Question: I have the following SQL query that selects any row matching ANY of the values in the list (9, 10):
'''
SELECT
r.id, r.title,
u.name as 'Created By',
c.name as 'Category',
c.value,
cr.category_id
FROM
category_resource cr
INNER JOIN resource r
ON cr.resource_id = r.id
INNER JOIN user u
ON r.created_by = u.id
INNER JOIN category c
ON cr.category_id = c.id
WHERE cr.category_id IN ('10', '9');
'''
I have tried finding out how to do the opposite, which I also need, i.e select rows that match ALL values.
I have read about using a statement sort of like this:
'''
SELECT
r.id, r.title
FROM
resource r
WHERE
id IN (
SELECT
resource_id
FROM
category_resource
WHERE
category_id IN (9, 10)
GROUP BY
resource_id
HAVING
COUNT(DISTINCT category_id) = 2
);
'''
This is my attempt at adapting this answer to my needs:
<URL>
But that doesn't get me as much information back in the results as the first statement does. So how could I do something that is more equivalent? I've tried to put it together, but I'm too new to SQL to figure it out right, I just get errors...
LONG UPDATE:
Gordon Linoff pointed out that this is a strange request. And I know, I feel that it's strange too, to have a query that returns multiple rows for the same resource. But I don't know how to do this any other way, maybe I'm on the wrong track altogether, because it just hit me that the original request (the one getting all rows for resources with categories matching ANY in the list) does quite not fulfill my requirement either...
Here's my requirement as a whole:
First of all, I think the model of this part of the db might be helpful.

(BTW category has a relation with itself also because it is stored as a hierarchy, using the adjacency model, where each category stores its parent id, if anyone was wondering about that arrow...)
1: Find all resources where a category matches ANY of the values in the list. But (this is where that was insufficient) for each of these resources, I need to know the resource along with all of the categories it has...
Let me explain the point of this with a simple example:
This is a many to many relationship as you can see. A resource (e.g let's say with the title "Introduction to carpentry in 18th century New England") can be associated with many categories (e.g category.name = "subject" value = "Carpentry", category.name="subject" value = "Wood", category.name="subject" value = "New England", category.name="subject" value = "History"). Note that this example is simplified, but you see the basic idea.
Now, if a user searches for a resource matching ANY of the categories "Carpentry" and "Painting", the resource "Introduction to carpentry in 18th century New England" should show up in the results, since one of its categories matched. But, here's the rub, and why Gordon felt my request was strange: in the search result I want to present to the user, I want to list the title "Introduction to carpentry in 18th century New England" along with a column showing all the categories that title is classified with, even though the user didn't search for them - in order to give a better overview of the complete subject matter of this resource.
So how can I do that? The only way I could think of was the first statement in my question, but as I said it just hit me that it doesnt' give me all categories a resource might have, only the ones actually searched for...
Of course I could do a query for the results first, only getting one row for each. And then do a second query, finding all categories for each resource in the results. But if the first query gives me 1000 results (which will be common), then to get the categories for all of these I would have to do 1000 queries to get the categories for each... Sounds like that would give me performance issues...
Am I thinking about this the wrong way? Is there another way to accomplish what I want to do? I.e give me the resources the query selects, along with all of that resource's associated categories...
2: Well, after that long explanation, the second requirement is simpler to explain: again the same thing about getting all categories back for a resource selected, but this time the selection in the query should only get those resources that match ALL of the provided values. However, just because I provide all of the values in the query again doesn' mean that I already have all the categories, since each resource in the results may actually have more (and other) categories and I need those too when presenting the results as mentioned in the first (ANY) requirement.
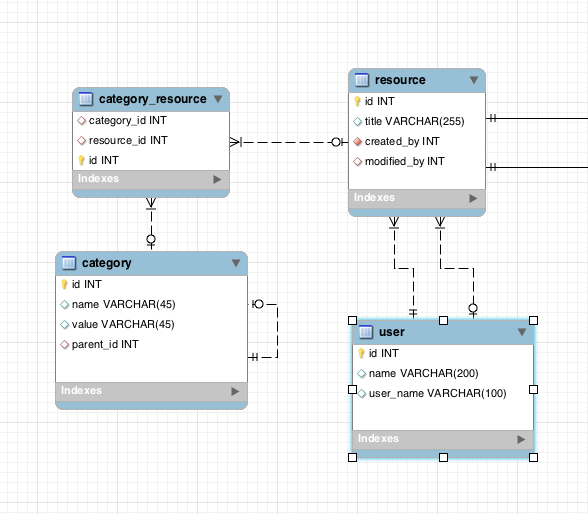
Answer: A speed improvement () is to create a temporary table with the resource id that match the subquery and use that in the main query by joining against it.
'''
/*Create a temporary table with the ids we want (the subquery)*/
CREATE TEMPORARY TABLE Matching_Resources (INDEX(resource_id))
AS (
SELECT
resource_id
FROM
category_resource
WHERE
category_id IN (4,1)
GROUP BY
resource_id
HAVING
COUNT(DISTINCT category_id) = 2
);
SELECT
r.id, r.title,
u.name AS 'Created By',
GROUP_CONCAT( CONCAT('[',c.name,',',c.value,',',CAST(c.id as CHAR),']') separator ' // ') AS 'Categories'
FROM
resource r
INNER JOIN Matching_Resources mr
ON r.id = mr.resource_id
INNER JOIN category_resource cr
ON r.id = cr.resource_id
INNER JOIN category c
ON cr.category_id = c.id
INNER JOIN user u
ON r.created_by = u.id
GROUP BY r.id
'''
---
In both cases you want the category filtering to act just as a filter for the matching resource ids only. So you need to make it a subquery in order to avoid affecting the main query which needs to only restrict resources but return all matching categories.
So 'WHERE r.id IN (..)' part must exist in both solutions. You already know how to do the filtering in there ()
---
For the requirement of matching ANY provided category
'''
SELECT
r.id, r.title,
u.name as 'Created By',
c.name as 'Category',
c.value,
cr.category_id
FROM
resource r
INNER JOIN category_resource cr
ON r.id = cr.resource_id
INNER JOIN category c
ON cr.category_id = c.id
INNER JOIN user u
ON r.created_by = u.id
WHERE
r.id IN
(
SELECT
resource_id
FROM
category_resource
WHERE
category_id IN (6,1)
)
'''
Demo at <URL>
---
For the requirement of matching ALL provided categories
'''
SELECT
r.id, r.title,
u.name as 'Created By',
c.name as 'Category',
c.value,
cr.category_id
FROM
resource r
INNER JOIN category_resource cr
ON r.id = cr.resource_id
INNER JOIN category c
ON cr.category_id = c.id
INNER JOIN user u
ON r.created_by = u.id
WHERE
r.id IN
(
SELECT
resource_id
FROM
category_resource
WHERE
category_id IN (1,4)
GROUP BY
resource_id
HAVING
COUNT(DISTINCT category_id) = 2
)
'''
Demo at <URL>